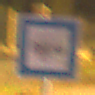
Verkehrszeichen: Polizei
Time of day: Night
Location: Outdoor (Urban)
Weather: Clear
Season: NotSpecified
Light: Artificial